Question: I have a stored procedure which actually concatenates 2 columns and returns a 'DataTable'.
Its as below:
'''
create procedure [dbo].[spEnqIDFyYear]
as
begin
select CONVERT(nvarchar(50),enq_id)+'/'+CONVERT(nvarchar(50),YEAR(fy_year)) as EnqIDFyYear from Sample.dbo.enquiry_details
end
GO
'''
The output is as follows:
'''
EnqIDFyYear
1/2015
2/2014
'''
I have another procedure, whose output is as below:
'''
profile_name
ProfileA
ProfileB
'''
I bind both the procedures to 2 'DataTables', merge those 2 'DataTables' into a 3rd one and bind the resulting 'DataTable' to the 'gridview'.
But the gridview is not showing as proper. It shows as below:

The rows should be aligned to each other. How to achieve it?
Code behind is as below:
'''
protected void Page_Load(object sender, EventArgs e)
{
DataTable dt1 = PopulateDashBoardGrid1();
DataTable dt2 = PopulateDashBoardGrid2();
DataTable dt3 = new DataTable();
dt3 = dt1.Copy();
dt3.Merge(dt2);
GridView1.DataSource = dt3;
GridView1.DataBind();
}
//Populate the main DashBoard Grid
public DataTable PopulateDashBoardGrid1()
{
using (SqlConnection con = new SqlConnection(cs))
{
SqlDataAdapter da = new SqlDataAdapter("spEnqIDFyYear", con);
DataTable dt = new DataTable();
da.SelectCommand.CommandType = CommandType.StoredProcedure;
da.Fill(dt);
return dt;
}
}
public DataTable PopulateDashBoardGrid2()
{
using (SqlConnection con = new SqlConnection(cs))
{
SqlDataAdapter da = new SqlDataAdapter("spClientProfileName", con);
DataTable dt = new DataTable();
da.SelectCommand.CommandType = CommandType.StoredProcedure;
da.Fill(dt);
return dt;
}
}
'''
Experts please help.
Regards
Anurag
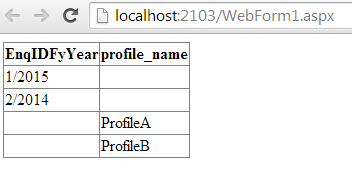
Answer: You are getting that kind of output, because <URL> works in that way if the columns are not same of two datatables. So you need to write some custom code.
Here is what I have:-
'''
static DataTable MergeDataTables(DataTable dt1, DataTable dt2)
{
DataTable dt3 = dt1.Copy();
foreach (DataColumn dc in dt2.Columns)
{
dt3.Columns.Add(dc.ColumnName).DataType = dc.DataType;
}
for (int i = 0; i < dt3.Rows.Count; i++)
{
foreach (DataColumn dc in dt2.Columns)
{
string col = dc.ColumnName;
dt3.Rows[i][col] = dt2.Rows[i][col];
}
}
return dt3;
}
'''
You can call this method to merge both datatables.